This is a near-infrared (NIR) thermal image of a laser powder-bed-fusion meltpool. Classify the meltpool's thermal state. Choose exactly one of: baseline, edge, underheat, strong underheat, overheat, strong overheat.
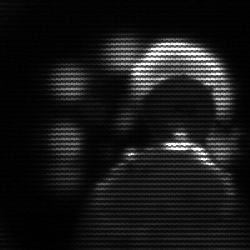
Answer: edge